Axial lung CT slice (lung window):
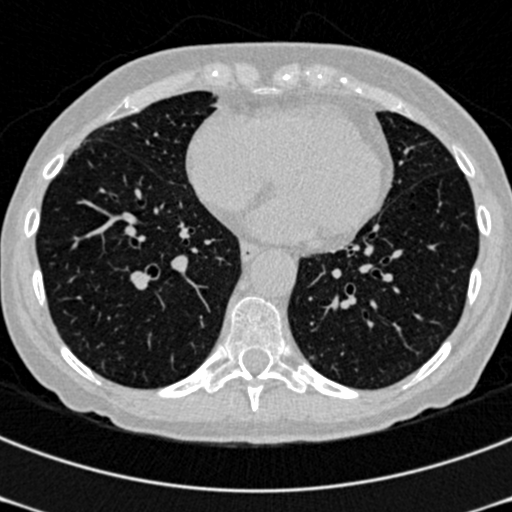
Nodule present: no